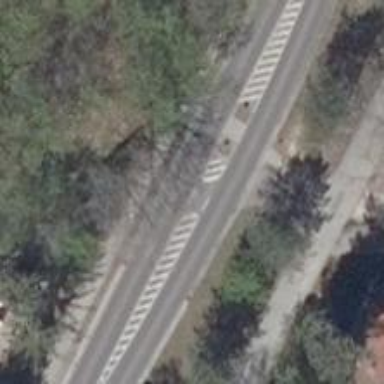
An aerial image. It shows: Crossing with island in the road.